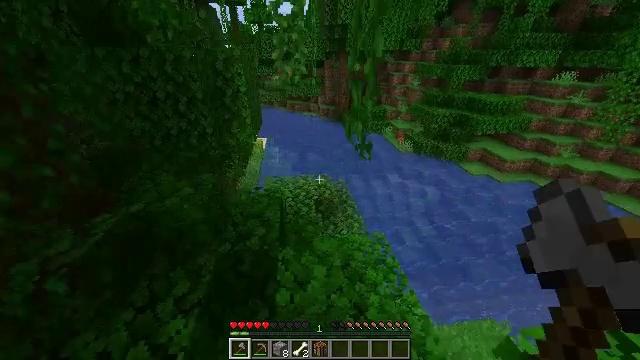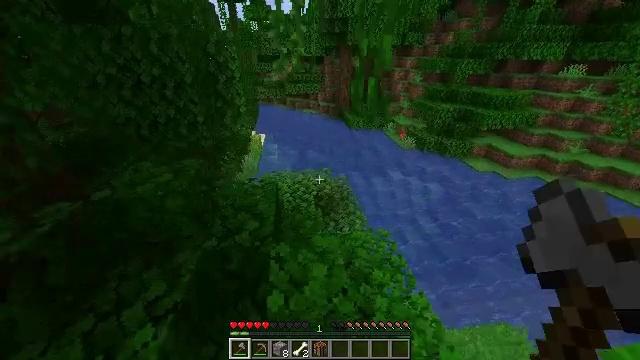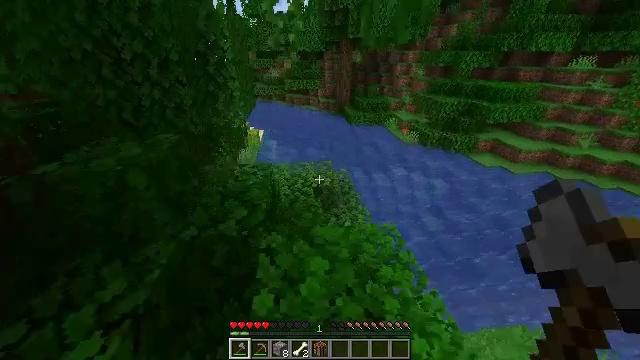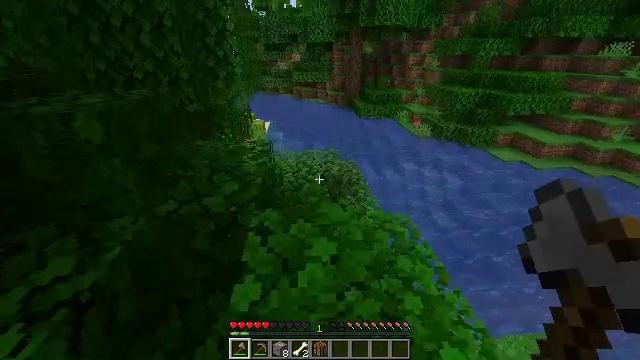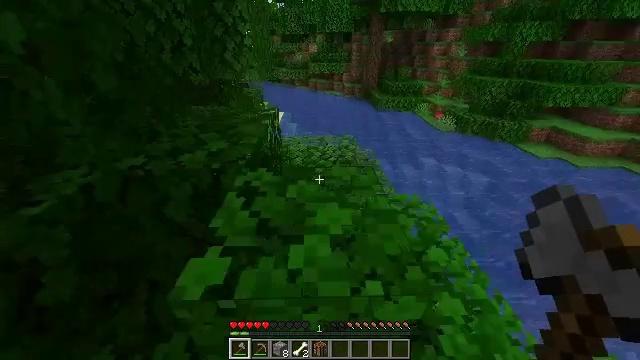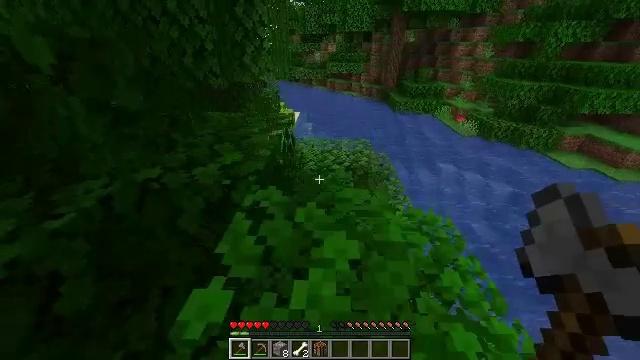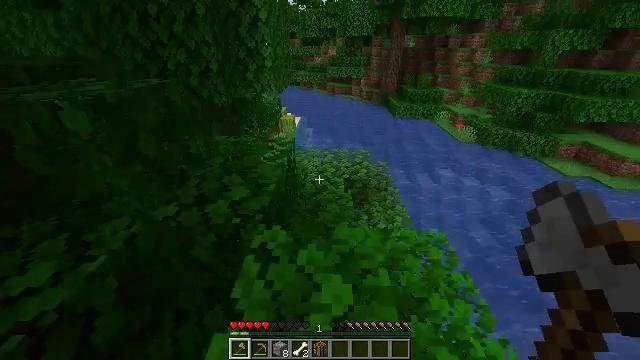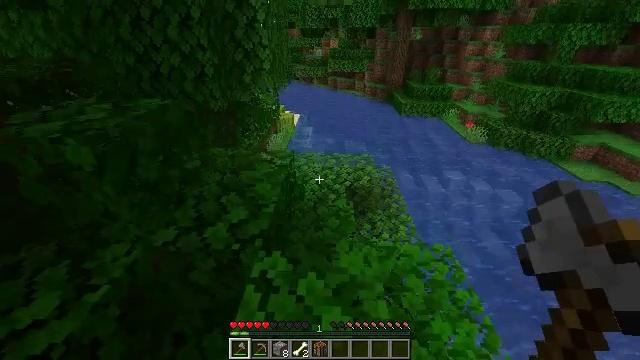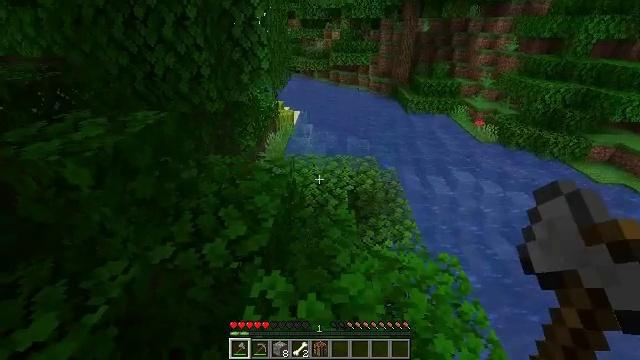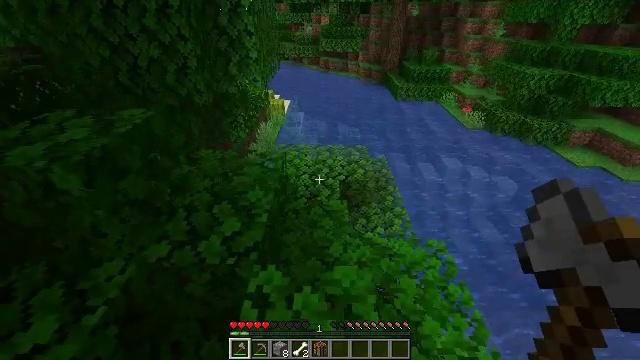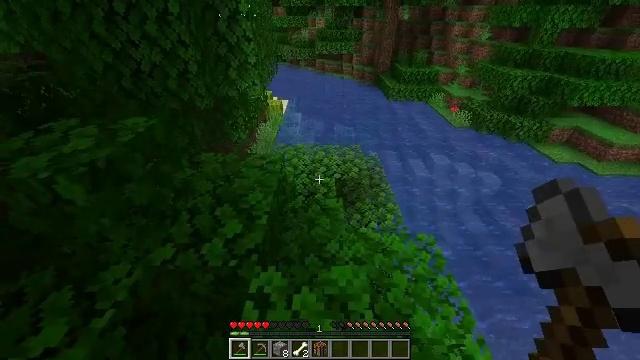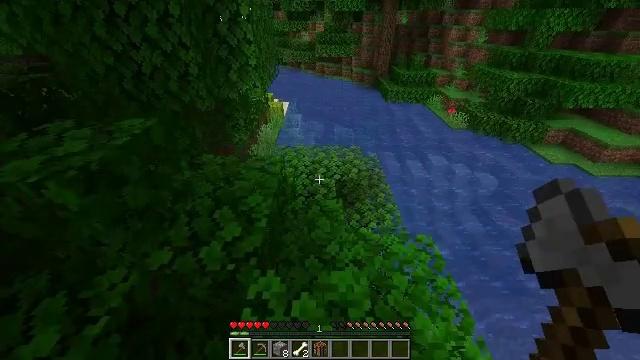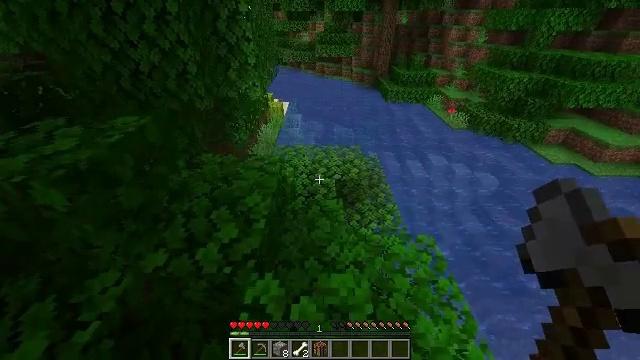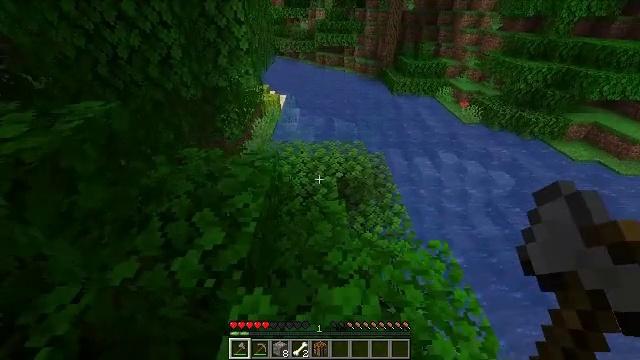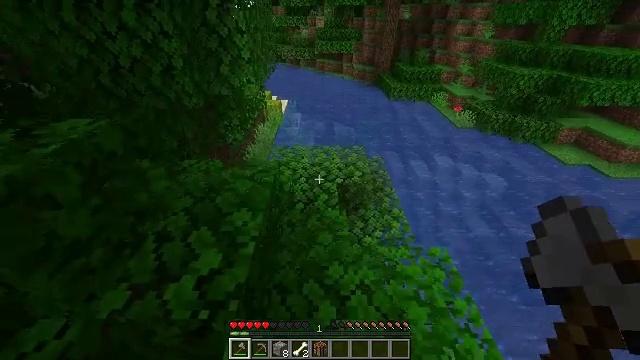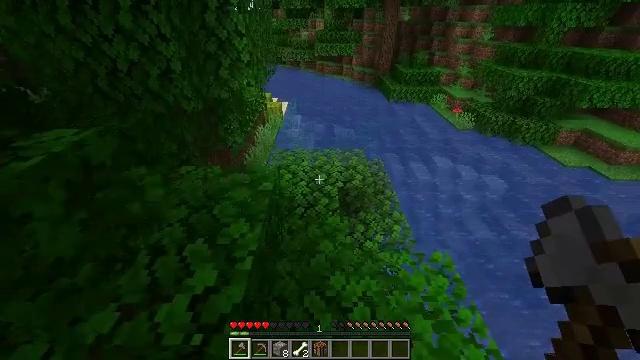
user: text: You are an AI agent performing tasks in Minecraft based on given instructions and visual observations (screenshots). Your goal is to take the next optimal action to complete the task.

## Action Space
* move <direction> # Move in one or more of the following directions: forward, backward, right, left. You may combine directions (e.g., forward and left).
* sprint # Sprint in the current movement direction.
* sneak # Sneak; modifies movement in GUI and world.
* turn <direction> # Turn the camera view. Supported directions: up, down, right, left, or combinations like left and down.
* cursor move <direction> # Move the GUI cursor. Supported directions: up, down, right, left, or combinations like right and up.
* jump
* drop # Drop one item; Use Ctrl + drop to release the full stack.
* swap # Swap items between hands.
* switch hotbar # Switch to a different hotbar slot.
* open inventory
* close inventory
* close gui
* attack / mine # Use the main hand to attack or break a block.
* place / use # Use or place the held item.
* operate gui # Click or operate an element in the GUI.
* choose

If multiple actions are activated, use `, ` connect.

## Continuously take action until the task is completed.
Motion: motion action
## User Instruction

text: Mine a melon block.
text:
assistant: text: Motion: move forward, sprint, jump
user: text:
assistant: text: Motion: move forward, sprint
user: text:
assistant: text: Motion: move forward, sprint, turn left
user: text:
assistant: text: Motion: move forward, sprint, turn left
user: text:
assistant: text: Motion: move forward, sprint, turn left, jump
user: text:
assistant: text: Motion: move forward, sprint, jump
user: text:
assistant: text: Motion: move forward, sprint, jump
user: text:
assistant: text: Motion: move forward, sprint, jump
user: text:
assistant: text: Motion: move forward, sprint, turn right and down, jump
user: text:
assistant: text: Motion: move forward, sprint, turn down
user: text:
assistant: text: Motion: move forward, sprint
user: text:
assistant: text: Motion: move forward, sprint
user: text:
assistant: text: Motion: move forward, sprint
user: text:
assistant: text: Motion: move forward, sprint
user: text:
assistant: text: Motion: move forward, sprint
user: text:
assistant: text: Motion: move forward, sprint
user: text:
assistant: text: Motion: move forward and move right, sprint, turn left
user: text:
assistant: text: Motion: move forward and move right, sprint, turn left and up
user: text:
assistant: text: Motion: move forward and move right, sprint, turn left
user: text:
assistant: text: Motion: move forward, sprint, turn left
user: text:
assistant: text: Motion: move forward, sprint, turn left and up
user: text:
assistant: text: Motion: move forward, sprint
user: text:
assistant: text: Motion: move forward, sprint
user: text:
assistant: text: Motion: move forward, sprint
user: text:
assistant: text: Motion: move forward, sprint
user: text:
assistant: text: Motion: move forward, sprint
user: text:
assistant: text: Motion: move forward, sprint
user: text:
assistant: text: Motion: move forward, sprint
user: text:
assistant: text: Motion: move forward, sprint
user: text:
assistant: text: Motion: move forward, sprint, jump